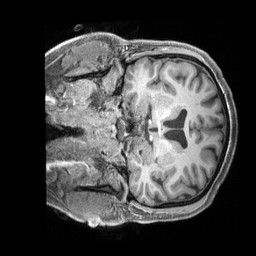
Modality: T1w
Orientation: coronal
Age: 26
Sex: male
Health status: healthy
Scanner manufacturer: siemens
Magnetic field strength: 3 T
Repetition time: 2.4 s
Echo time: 0.00228 s